Question: Count the number of objects in the diagram.
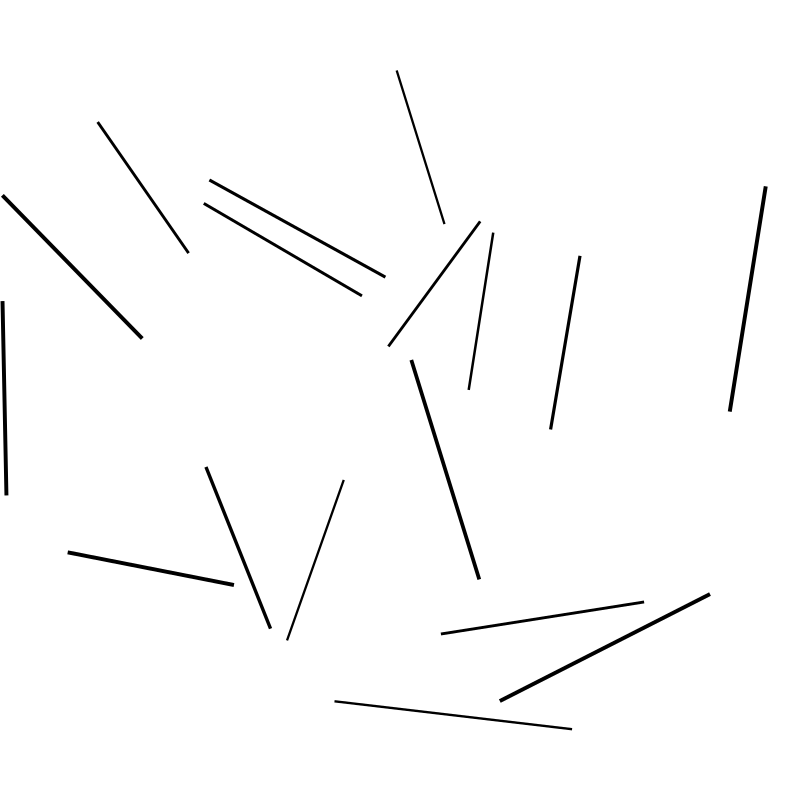
Answer: 17